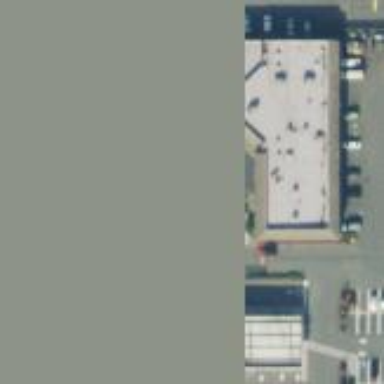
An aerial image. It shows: Retail building.